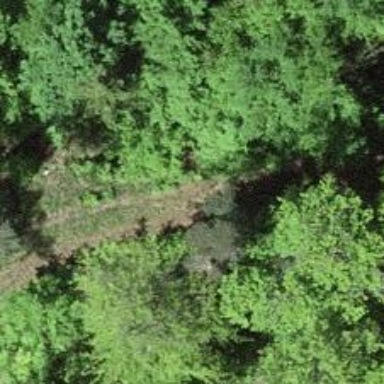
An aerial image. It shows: Track with grade 4 tracktype.